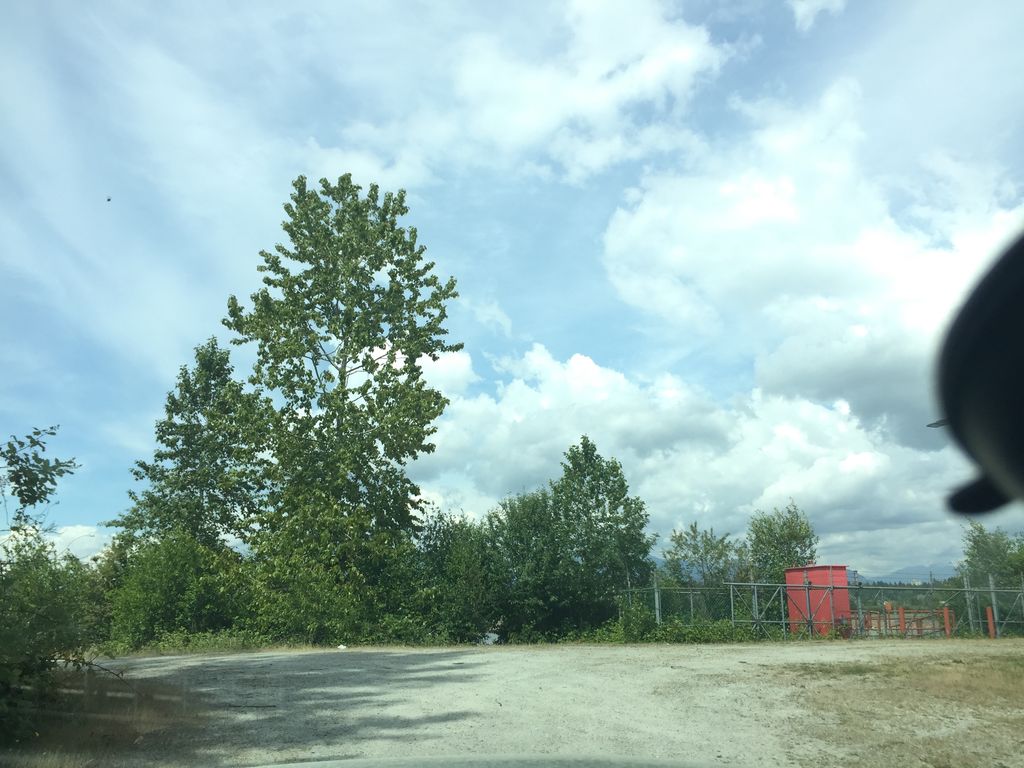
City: vancouver